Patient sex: M
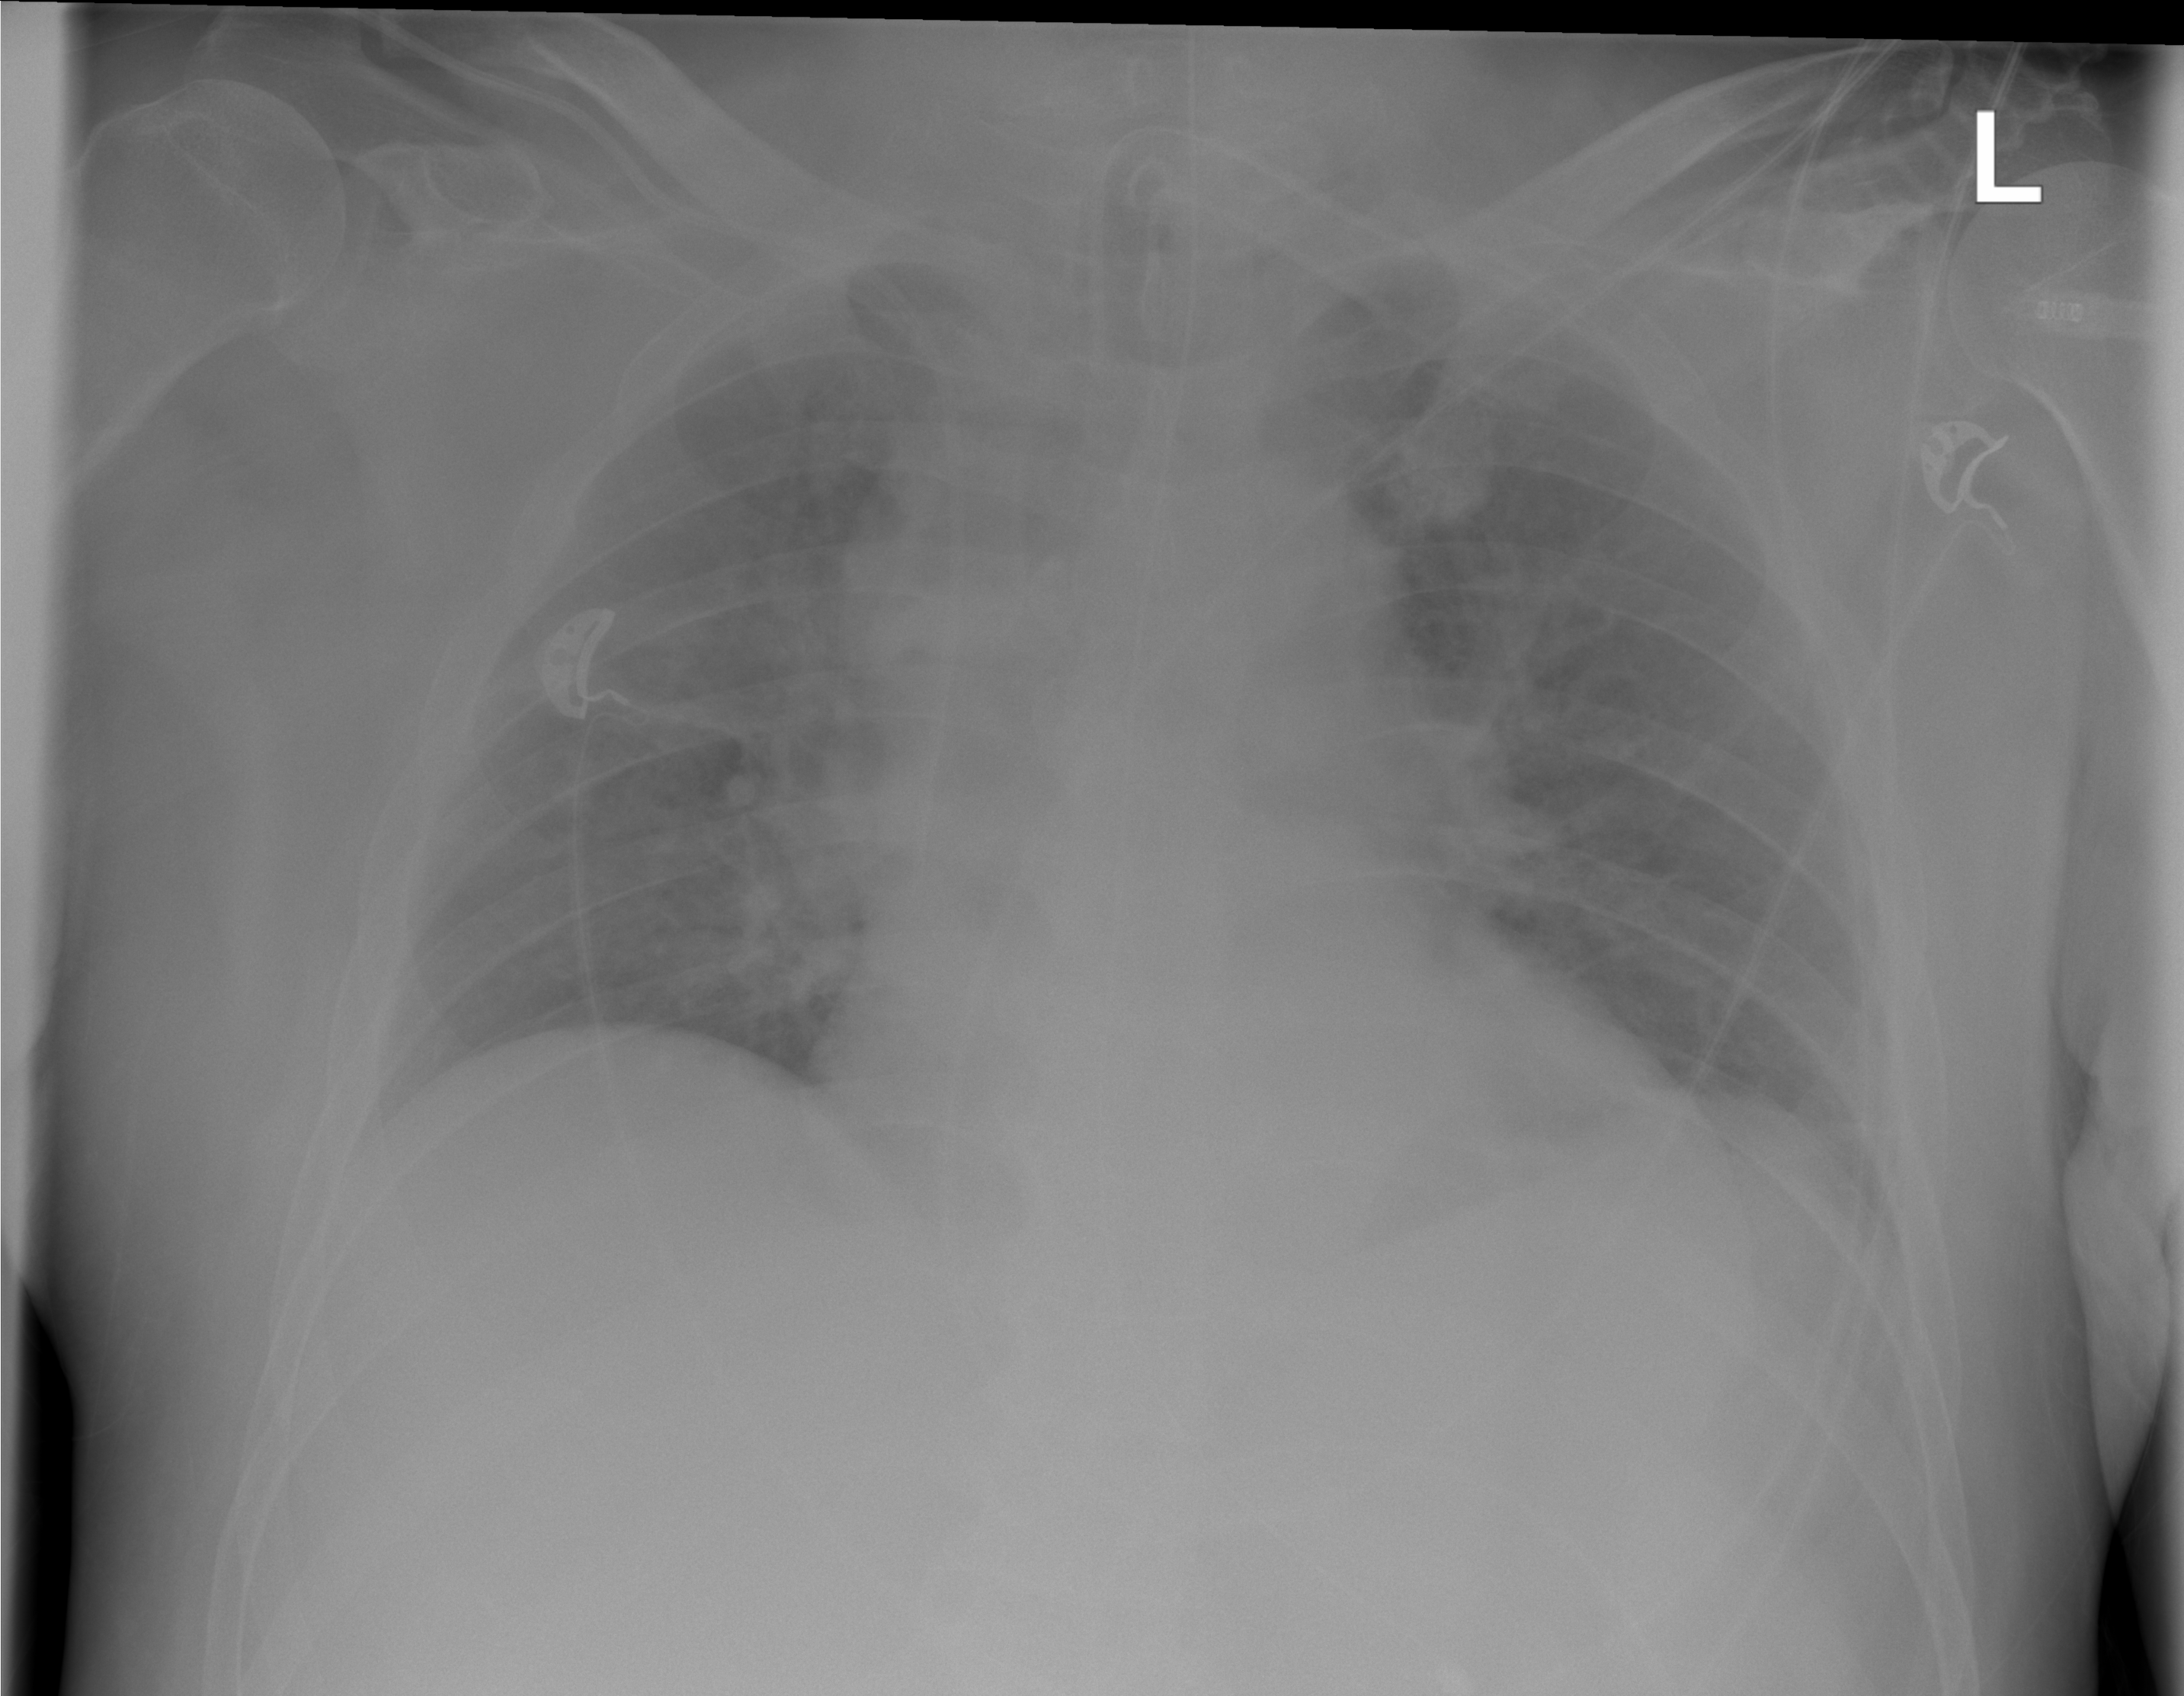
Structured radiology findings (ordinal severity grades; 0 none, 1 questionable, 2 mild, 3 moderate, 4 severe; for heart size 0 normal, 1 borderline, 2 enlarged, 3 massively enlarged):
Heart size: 0
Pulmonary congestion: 3
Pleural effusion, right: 0
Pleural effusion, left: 2
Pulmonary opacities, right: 0
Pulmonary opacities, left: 0
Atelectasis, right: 0
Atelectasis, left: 2